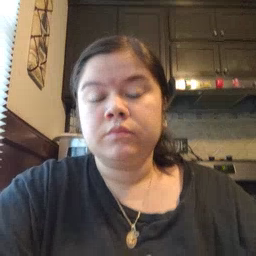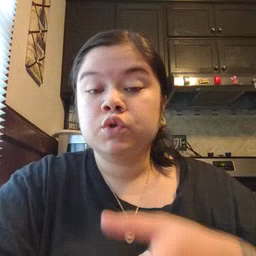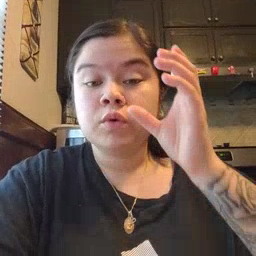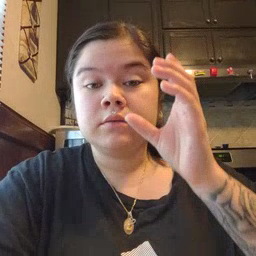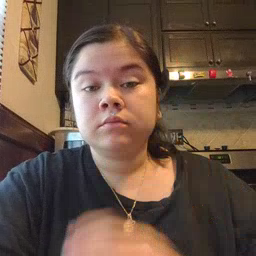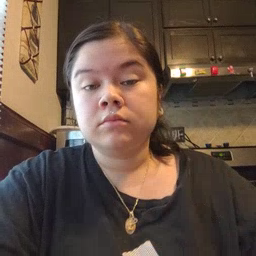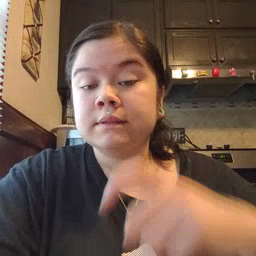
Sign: drink